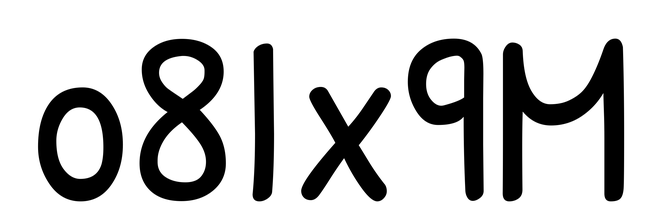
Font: PatrickHand-Regular